Field crop: maize
Growth stage: 2
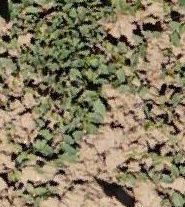
Species: convolvulus